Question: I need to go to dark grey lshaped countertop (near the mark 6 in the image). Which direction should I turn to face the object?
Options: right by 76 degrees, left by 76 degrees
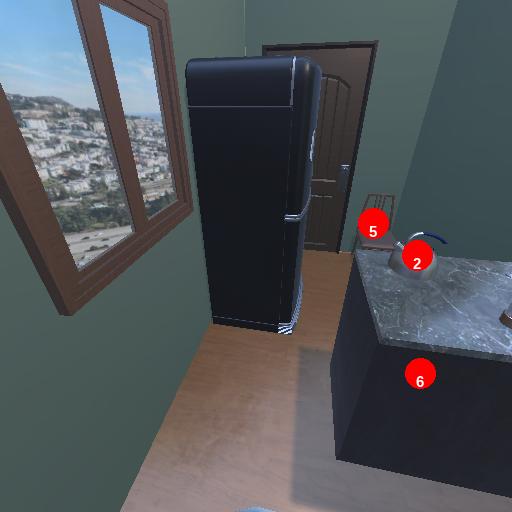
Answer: right by 76 degrees